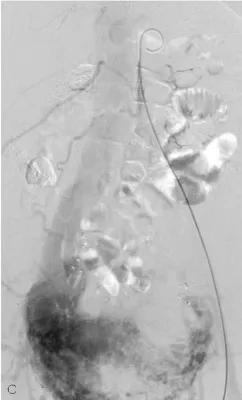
(B) Arteriovenous malformation.
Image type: radiology (x_ray)